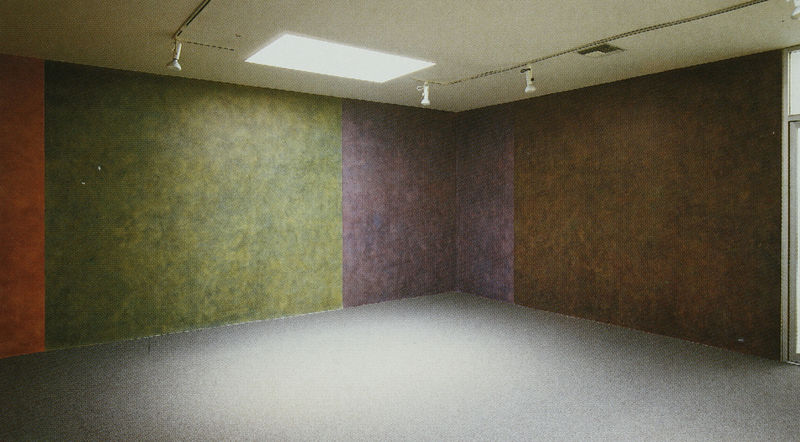
Titel: Installation Daniel Weinberg Gallery, L.A. - Seven wall parts - All one-, two-, and three-part combinations of the colors (II)
Künstler: Sol Lewitt
Institution: Im Besitz des Künstlers
Schlagwörter: blau, schatten, grün, braun, grau, hell, lampe, lampen, licht, orange, raum, weiss, zimmer, rot, wand, boden, decke, rechts, ecke, farben, fläche, lila, violett, beleuchtung, leuchten, halle, oben, unten, wände, links, ausstellung, lewitt, installation, oberlicht, oberlichte, lamoen, sol lewitt, fensteer, oberlichten